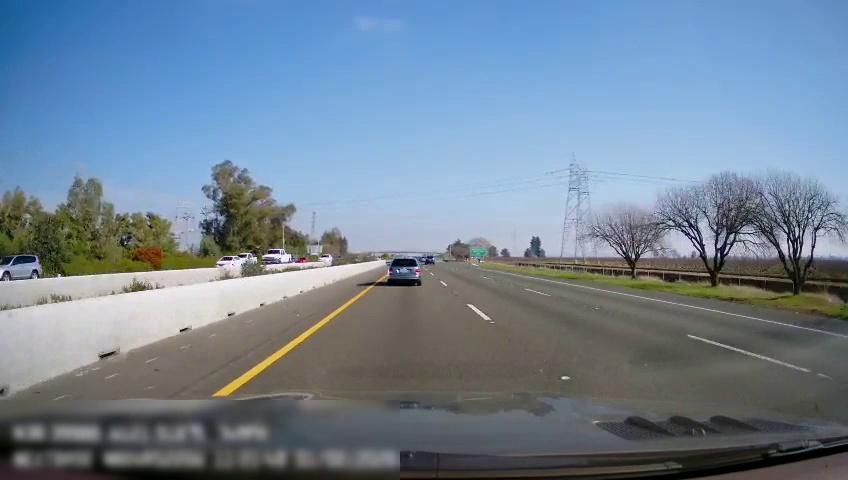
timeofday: Day
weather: Sunny
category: Drivable Space
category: Vehicles | Car
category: Vehicles | Car
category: Vehicles | SUV
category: Vehicles | Truck
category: Vehicles | Car
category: Vehicles | Truck
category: Vehicles | SUV
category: Vehicles | Car
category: Lanes | Current Lane
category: Lanes | Alternate Lane
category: Lanes | Current Lane
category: Lanes | Alternate Lane
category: Lanes | Alternate Lane
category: Traffic | Signs